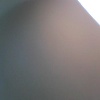
Label: sunburn